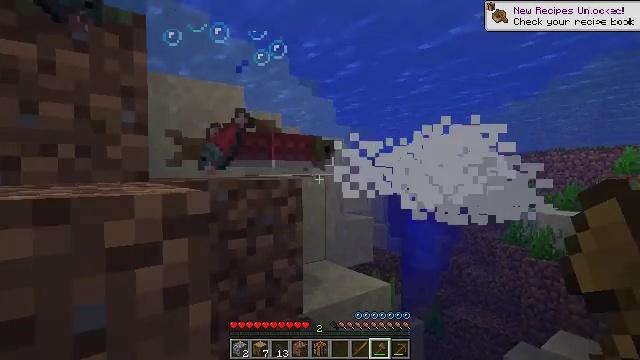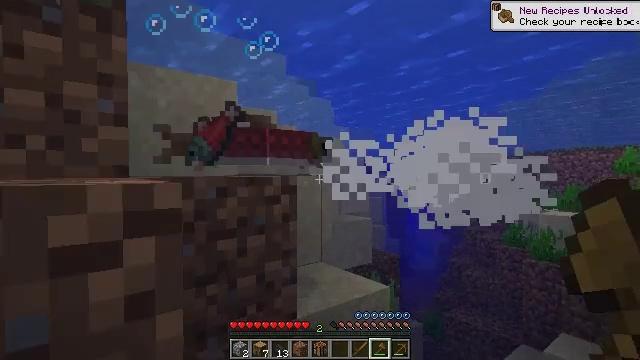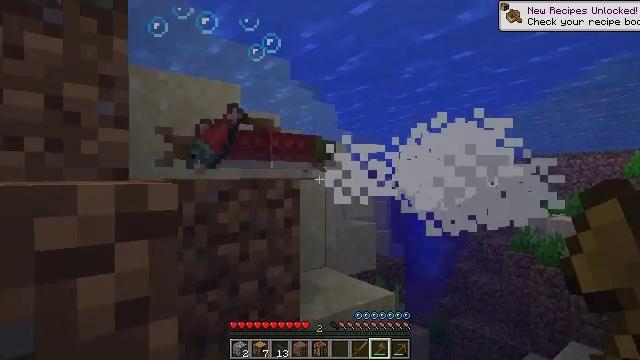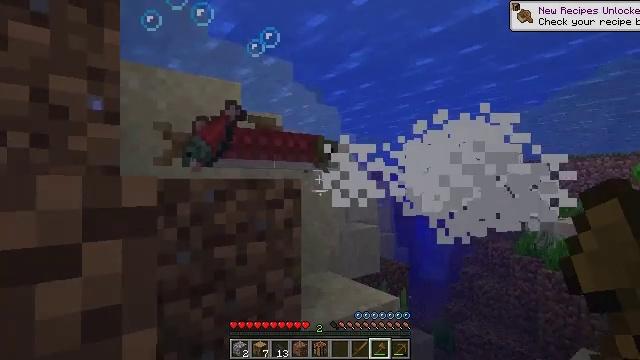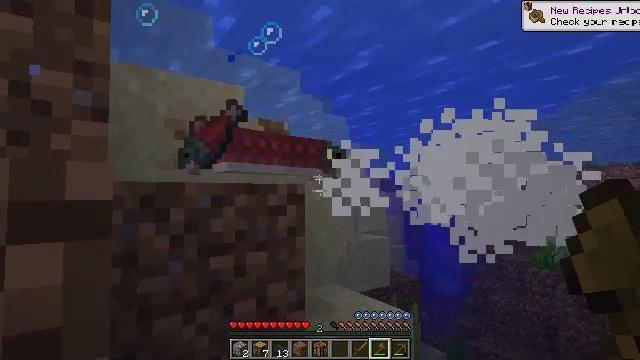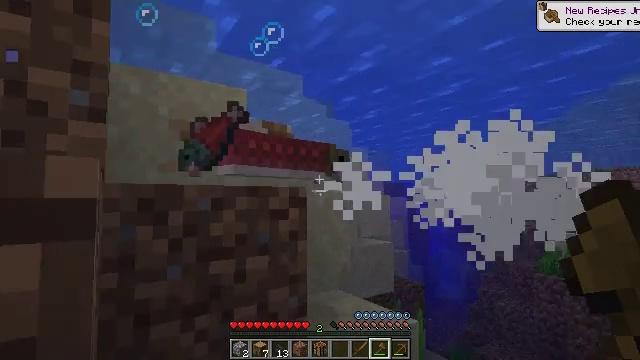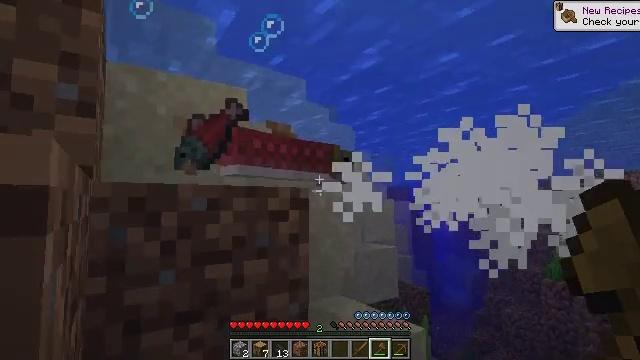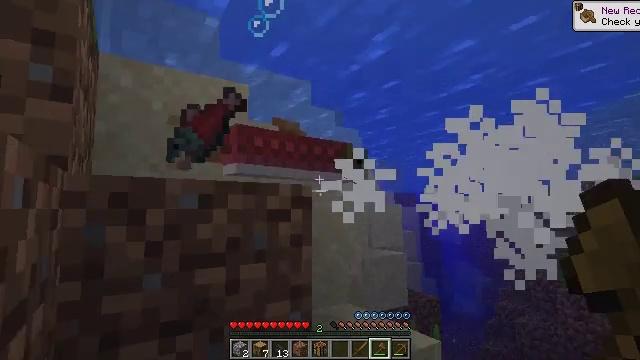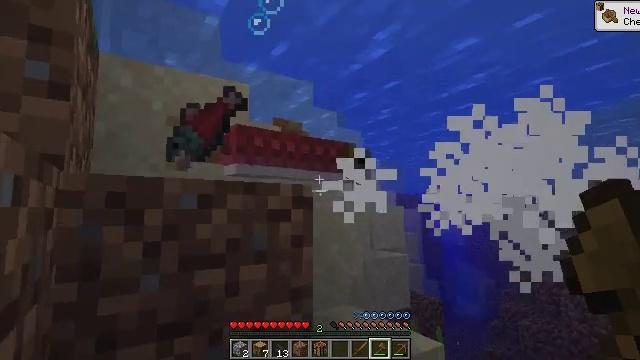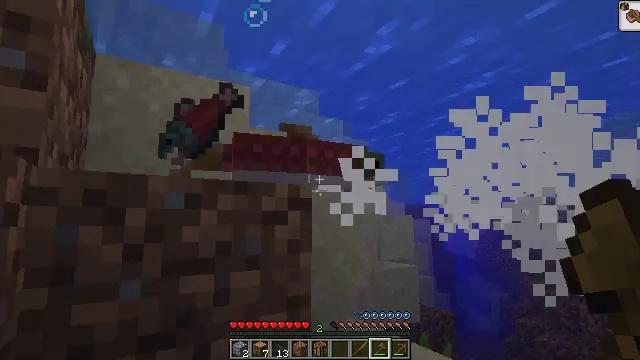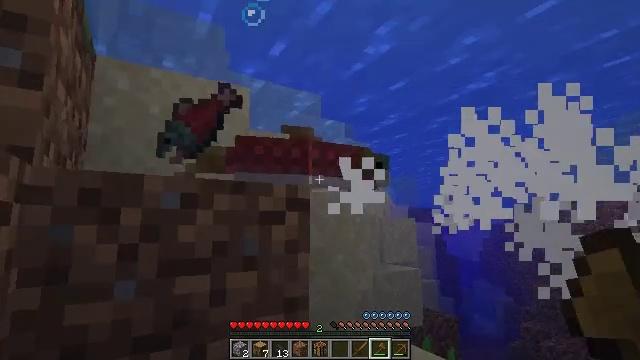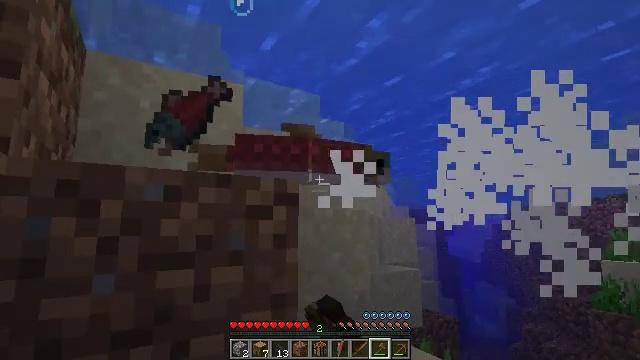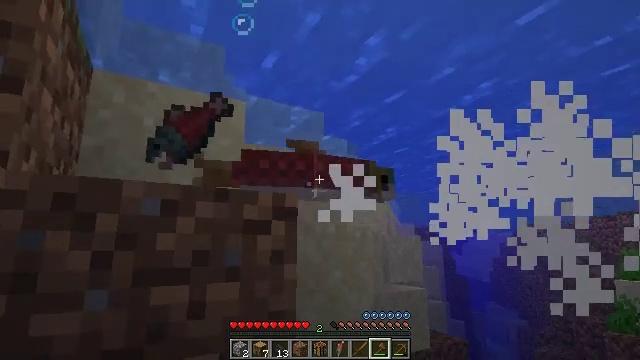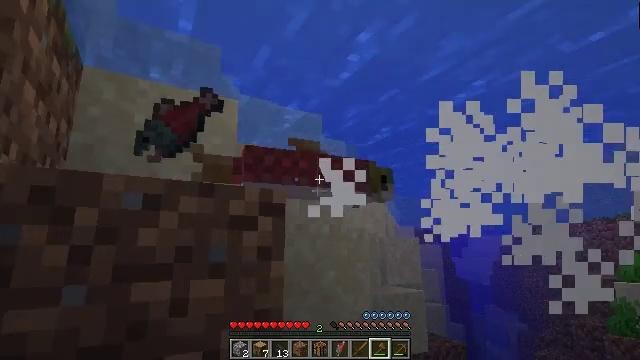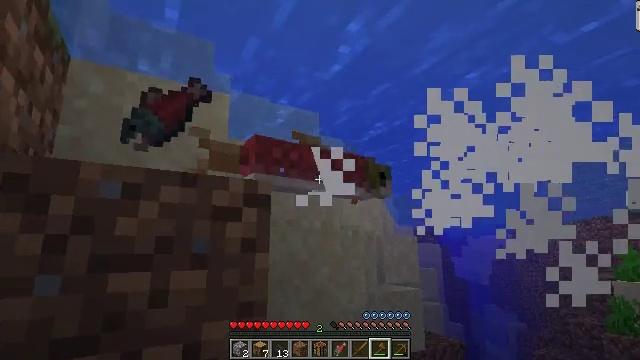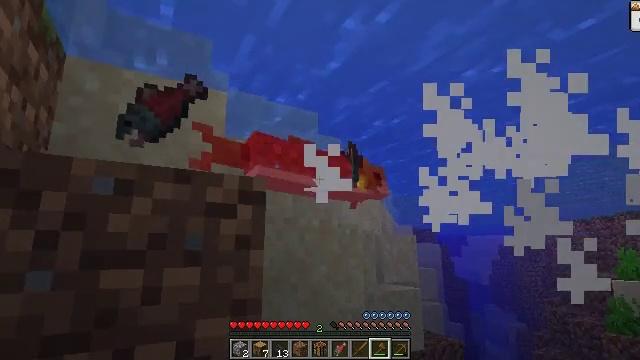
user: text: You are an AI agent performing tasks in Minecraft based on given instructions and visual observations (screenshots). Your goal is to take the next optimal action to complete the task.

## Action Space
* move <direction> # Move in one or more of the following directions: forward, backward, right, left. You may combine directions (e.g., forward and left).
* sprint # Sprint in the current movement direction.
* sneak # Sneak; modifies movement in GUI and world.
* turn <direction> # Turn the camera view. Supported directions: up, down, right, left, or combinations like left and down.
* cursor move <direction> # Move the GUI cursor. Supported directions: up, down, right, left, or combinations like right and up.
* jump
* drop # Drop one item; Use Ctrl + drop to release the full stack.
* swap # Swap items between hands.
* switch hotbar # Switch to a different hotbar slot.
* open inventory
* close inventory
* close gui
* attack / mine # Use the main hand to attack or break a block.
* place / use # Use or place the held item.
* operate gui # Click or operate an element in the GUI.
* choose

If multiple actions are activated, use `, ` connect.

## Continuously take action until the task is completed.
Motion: motion action
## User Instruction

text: Hunt fish.
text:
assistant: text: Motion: move forward
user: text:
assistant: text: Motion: move forward
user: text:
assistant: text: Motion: move forward
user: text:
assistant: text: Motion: move forward, turn left and up
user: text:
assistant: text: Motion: move forward
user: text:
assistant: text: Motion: move forward
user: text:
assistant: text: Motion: move forward, turn left and up
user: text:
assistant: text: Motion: move forward
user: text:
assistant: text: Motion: move forward, turn left and up
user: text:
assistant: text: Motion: move forward, attack / mine
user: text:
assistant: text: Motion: move forward, attack / mine
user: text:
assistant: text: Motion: move forward, turn up, attack / mine
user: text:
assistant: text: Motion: move forward
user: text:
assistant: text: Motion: move forward
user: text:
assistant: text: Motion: move forward
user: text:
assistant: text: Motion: move forward
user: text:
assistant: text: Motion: move forward
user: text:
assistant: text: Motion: move forward
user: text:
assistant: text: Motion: move forward
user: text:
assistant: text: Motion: move forward
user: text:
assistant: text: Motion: move forward
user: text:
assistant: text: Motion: move forward
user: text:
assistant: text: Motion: move forward, turn left, jump
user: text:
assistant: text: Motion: move forward, turn left, jump
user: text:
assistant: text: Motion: move forward, turn left, jump
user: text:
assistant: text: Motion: move forward, turn left, jump
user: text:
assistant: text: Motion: move forward, turn left and down, jump
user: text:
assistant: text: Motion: move forward, turn left and down, jump
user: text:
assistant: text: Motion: move forward, turn left and down, jump
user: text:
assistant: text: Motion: move forward, turn left